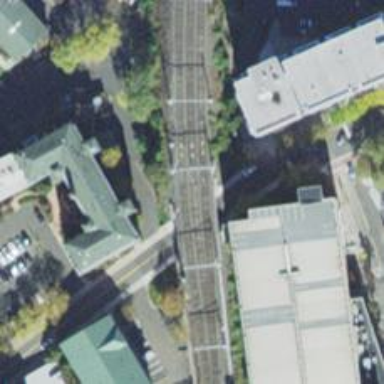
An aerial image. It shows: Bridge over railway siding.